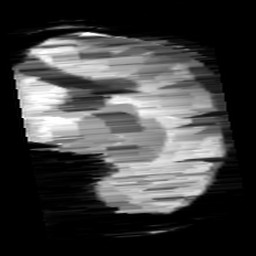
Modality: minIP
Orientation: sagittal
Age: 10
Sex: female
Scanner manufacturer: siemens
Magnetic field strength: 3 T
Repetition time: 0.027 s
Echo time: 0.02 s